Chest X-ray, PA view. Patient: 38 years old, sex M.
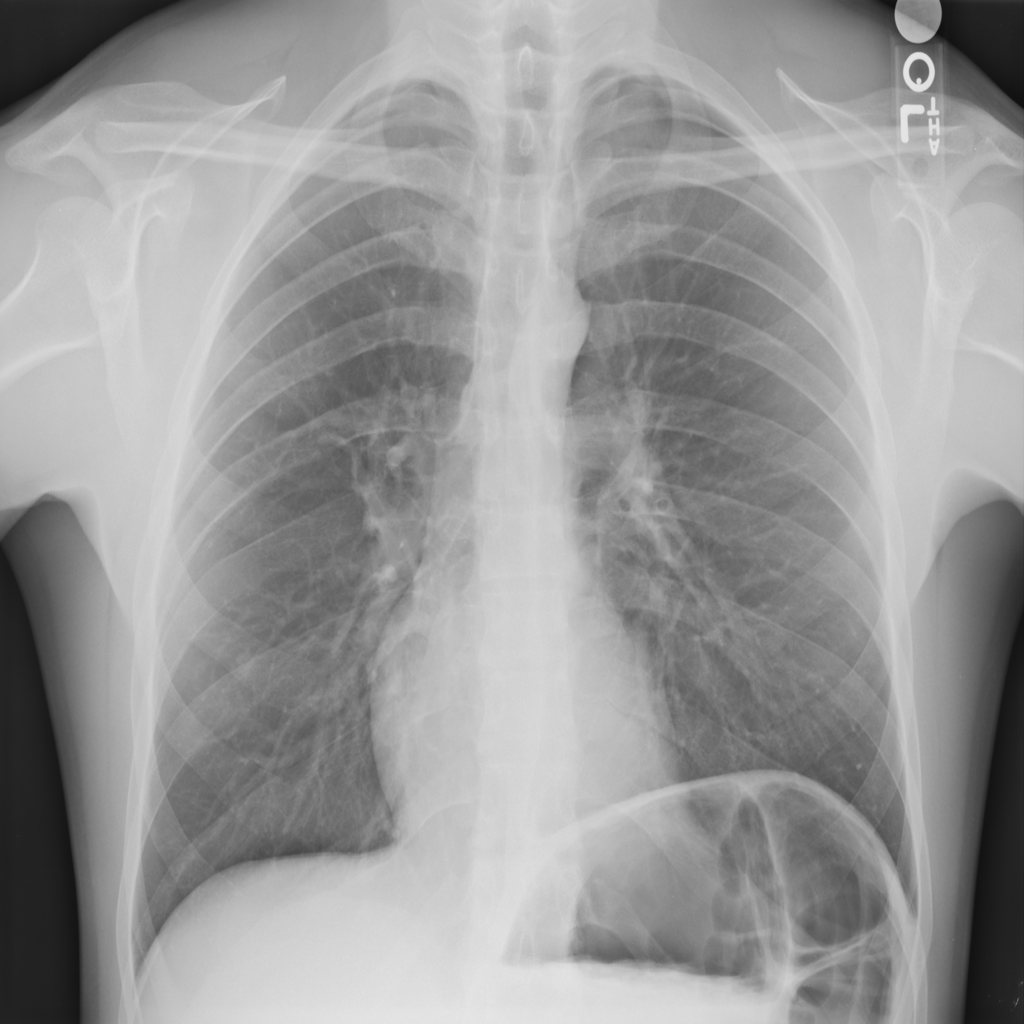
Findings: No Finding